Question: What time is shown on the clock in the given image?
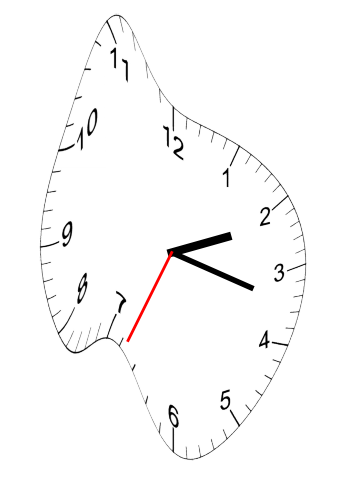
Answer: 02:17:34